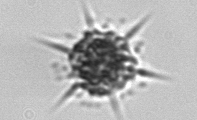
Label: Dictyocha